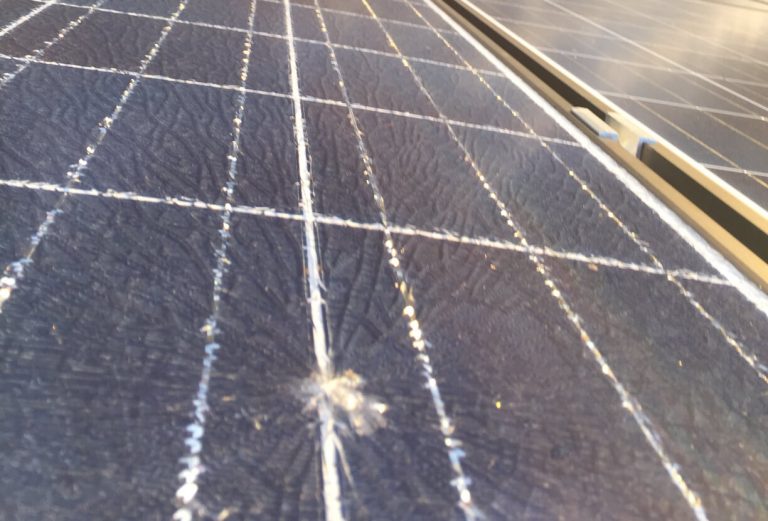
Label: Physical-Damage